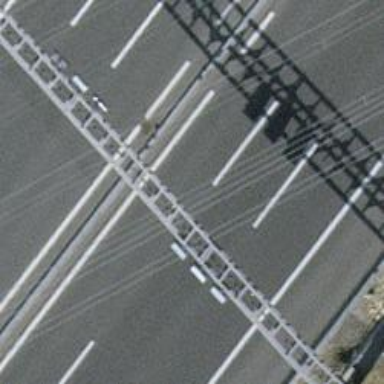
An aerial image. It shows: Gantry with traffic signals.